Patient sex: M
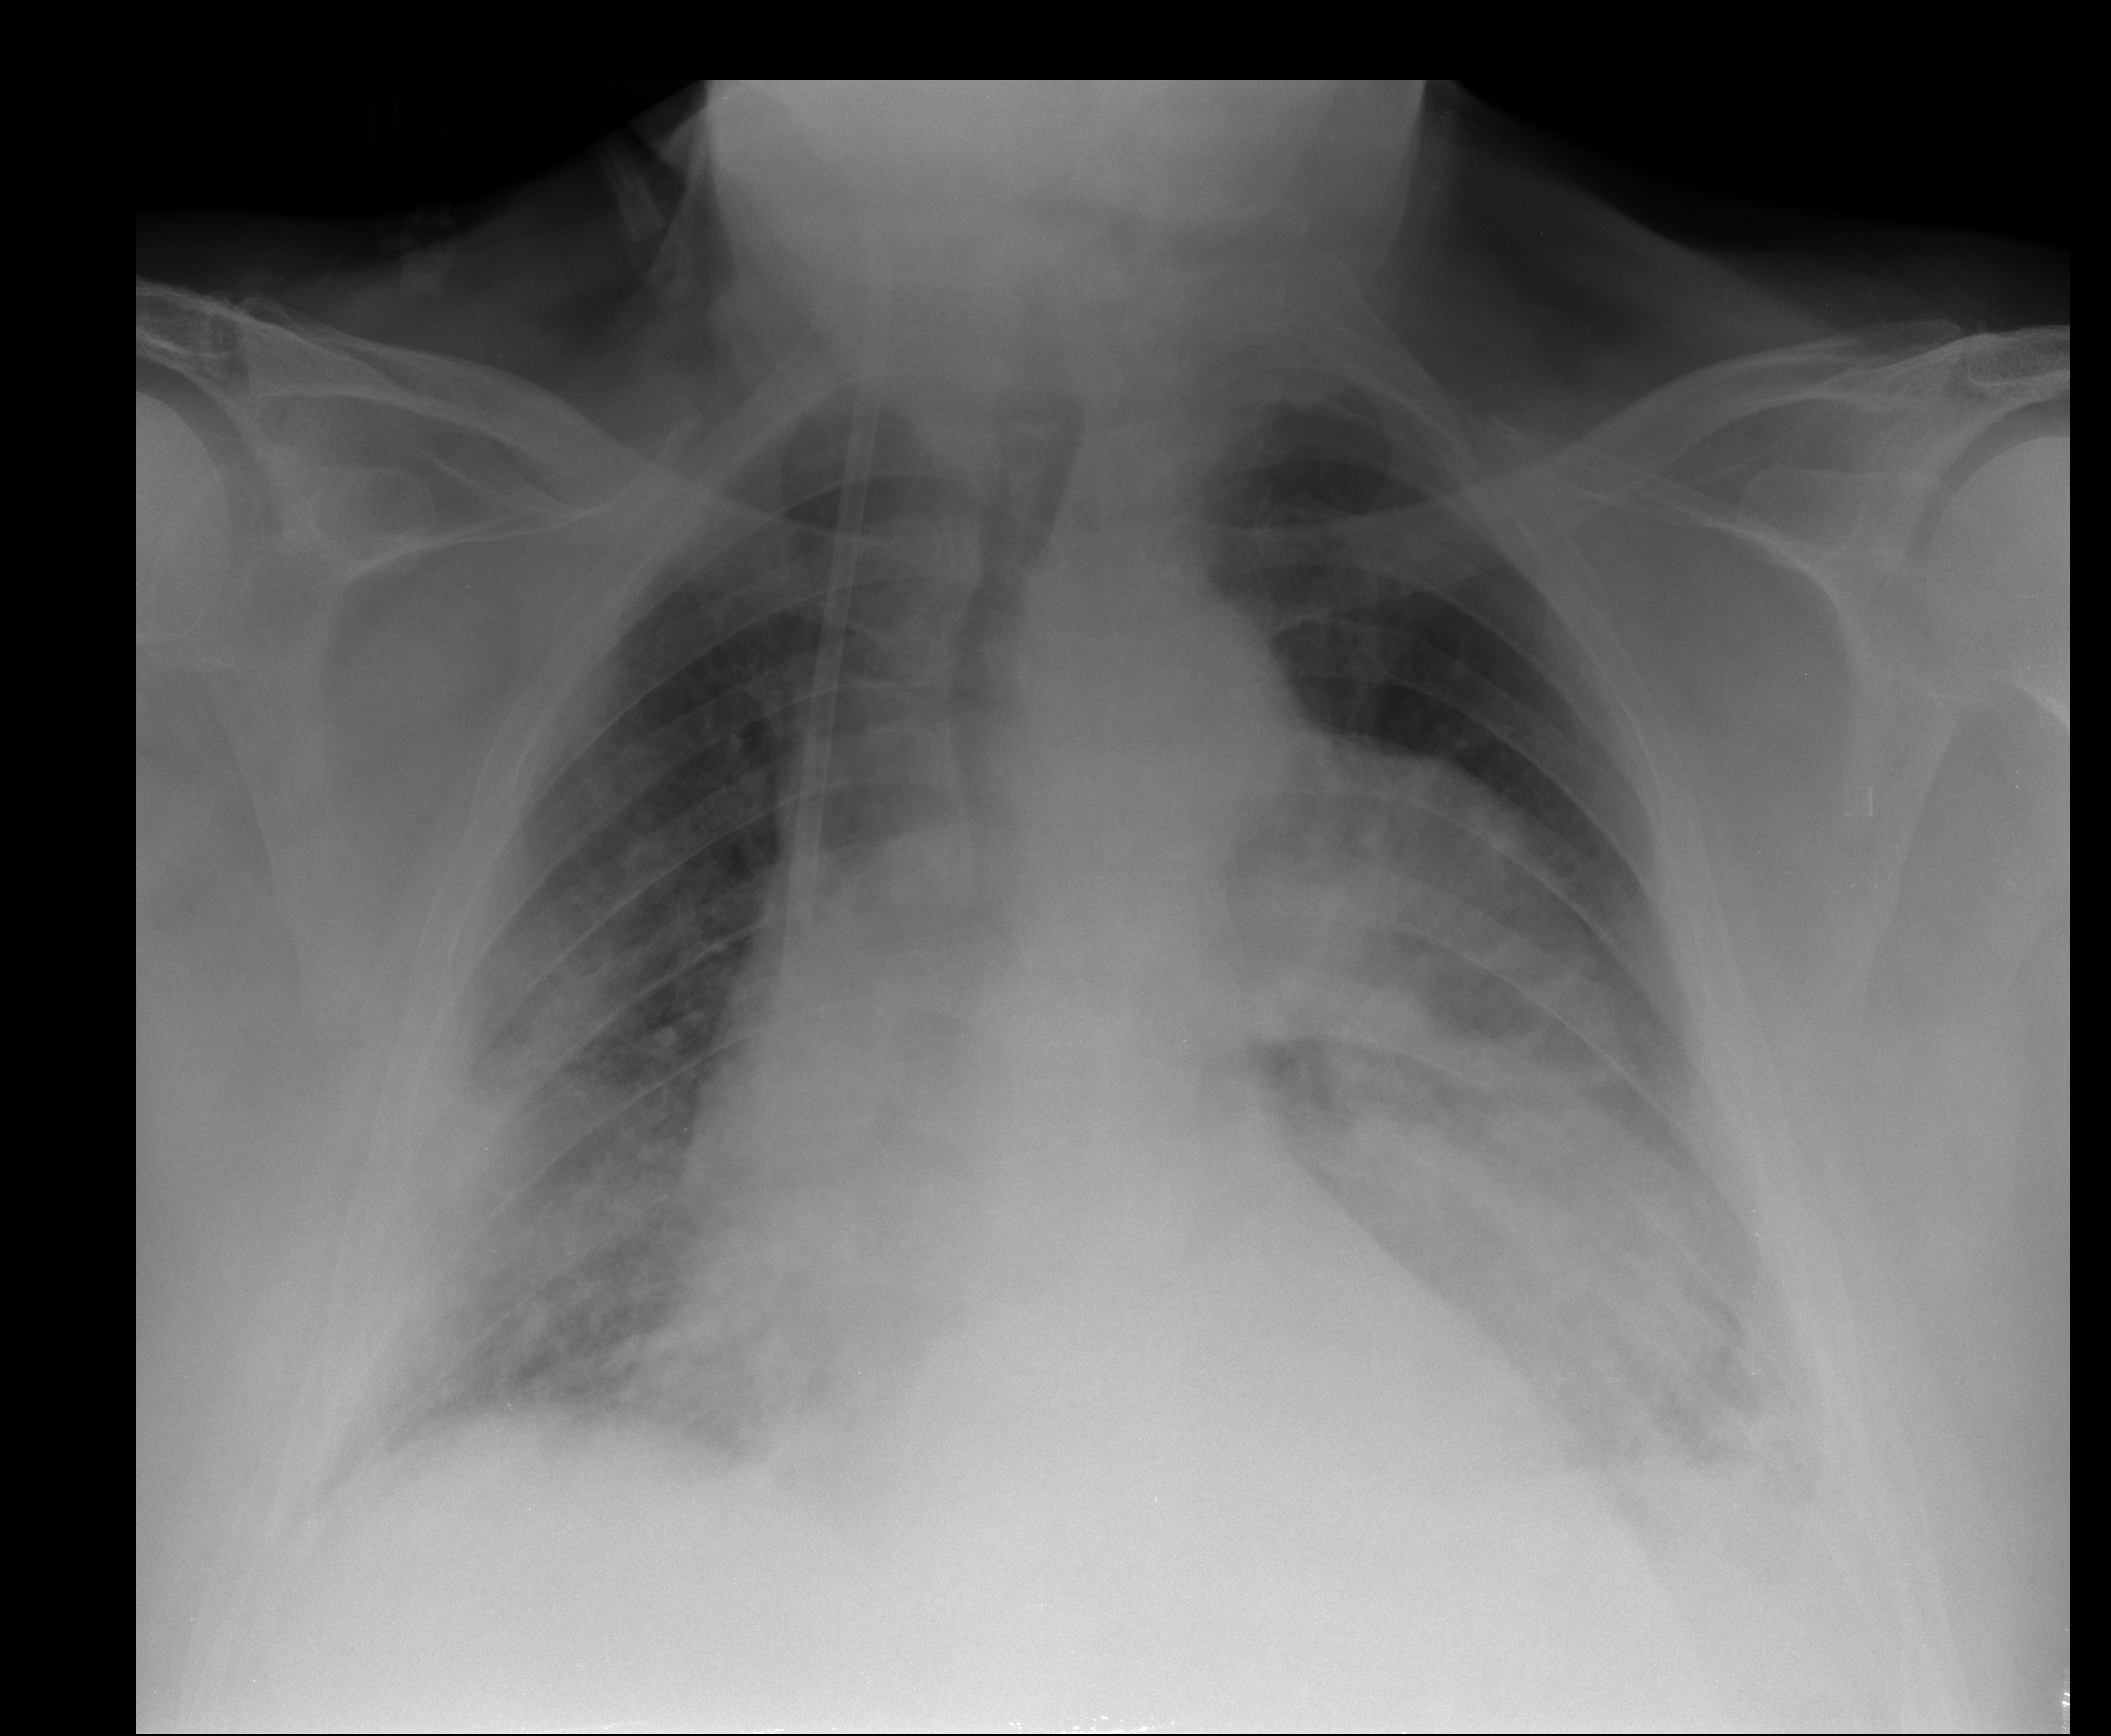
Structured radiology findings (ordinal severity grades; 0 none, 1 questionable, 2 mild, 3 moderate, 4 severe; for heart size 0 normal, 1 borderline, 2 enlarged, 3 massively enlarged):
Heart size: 0
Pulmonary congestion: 2
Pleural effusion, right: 2
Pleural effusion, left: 1
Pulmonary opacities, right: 3
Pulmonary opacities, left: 0
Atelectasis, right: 2
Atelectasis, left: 2